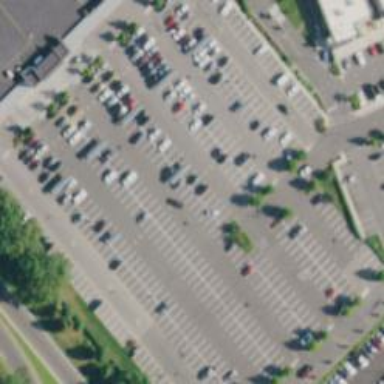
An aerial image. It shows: Trolley bay.